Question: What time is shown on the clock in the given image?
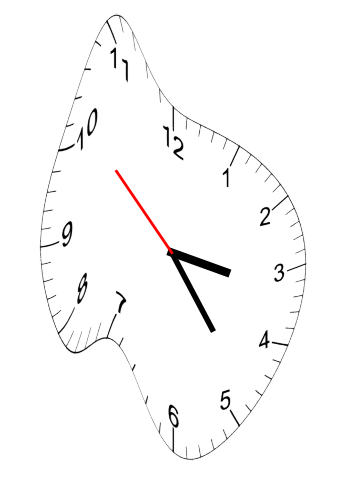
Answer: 03:23:52